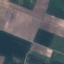
Label: AnnualCrop